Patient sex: M
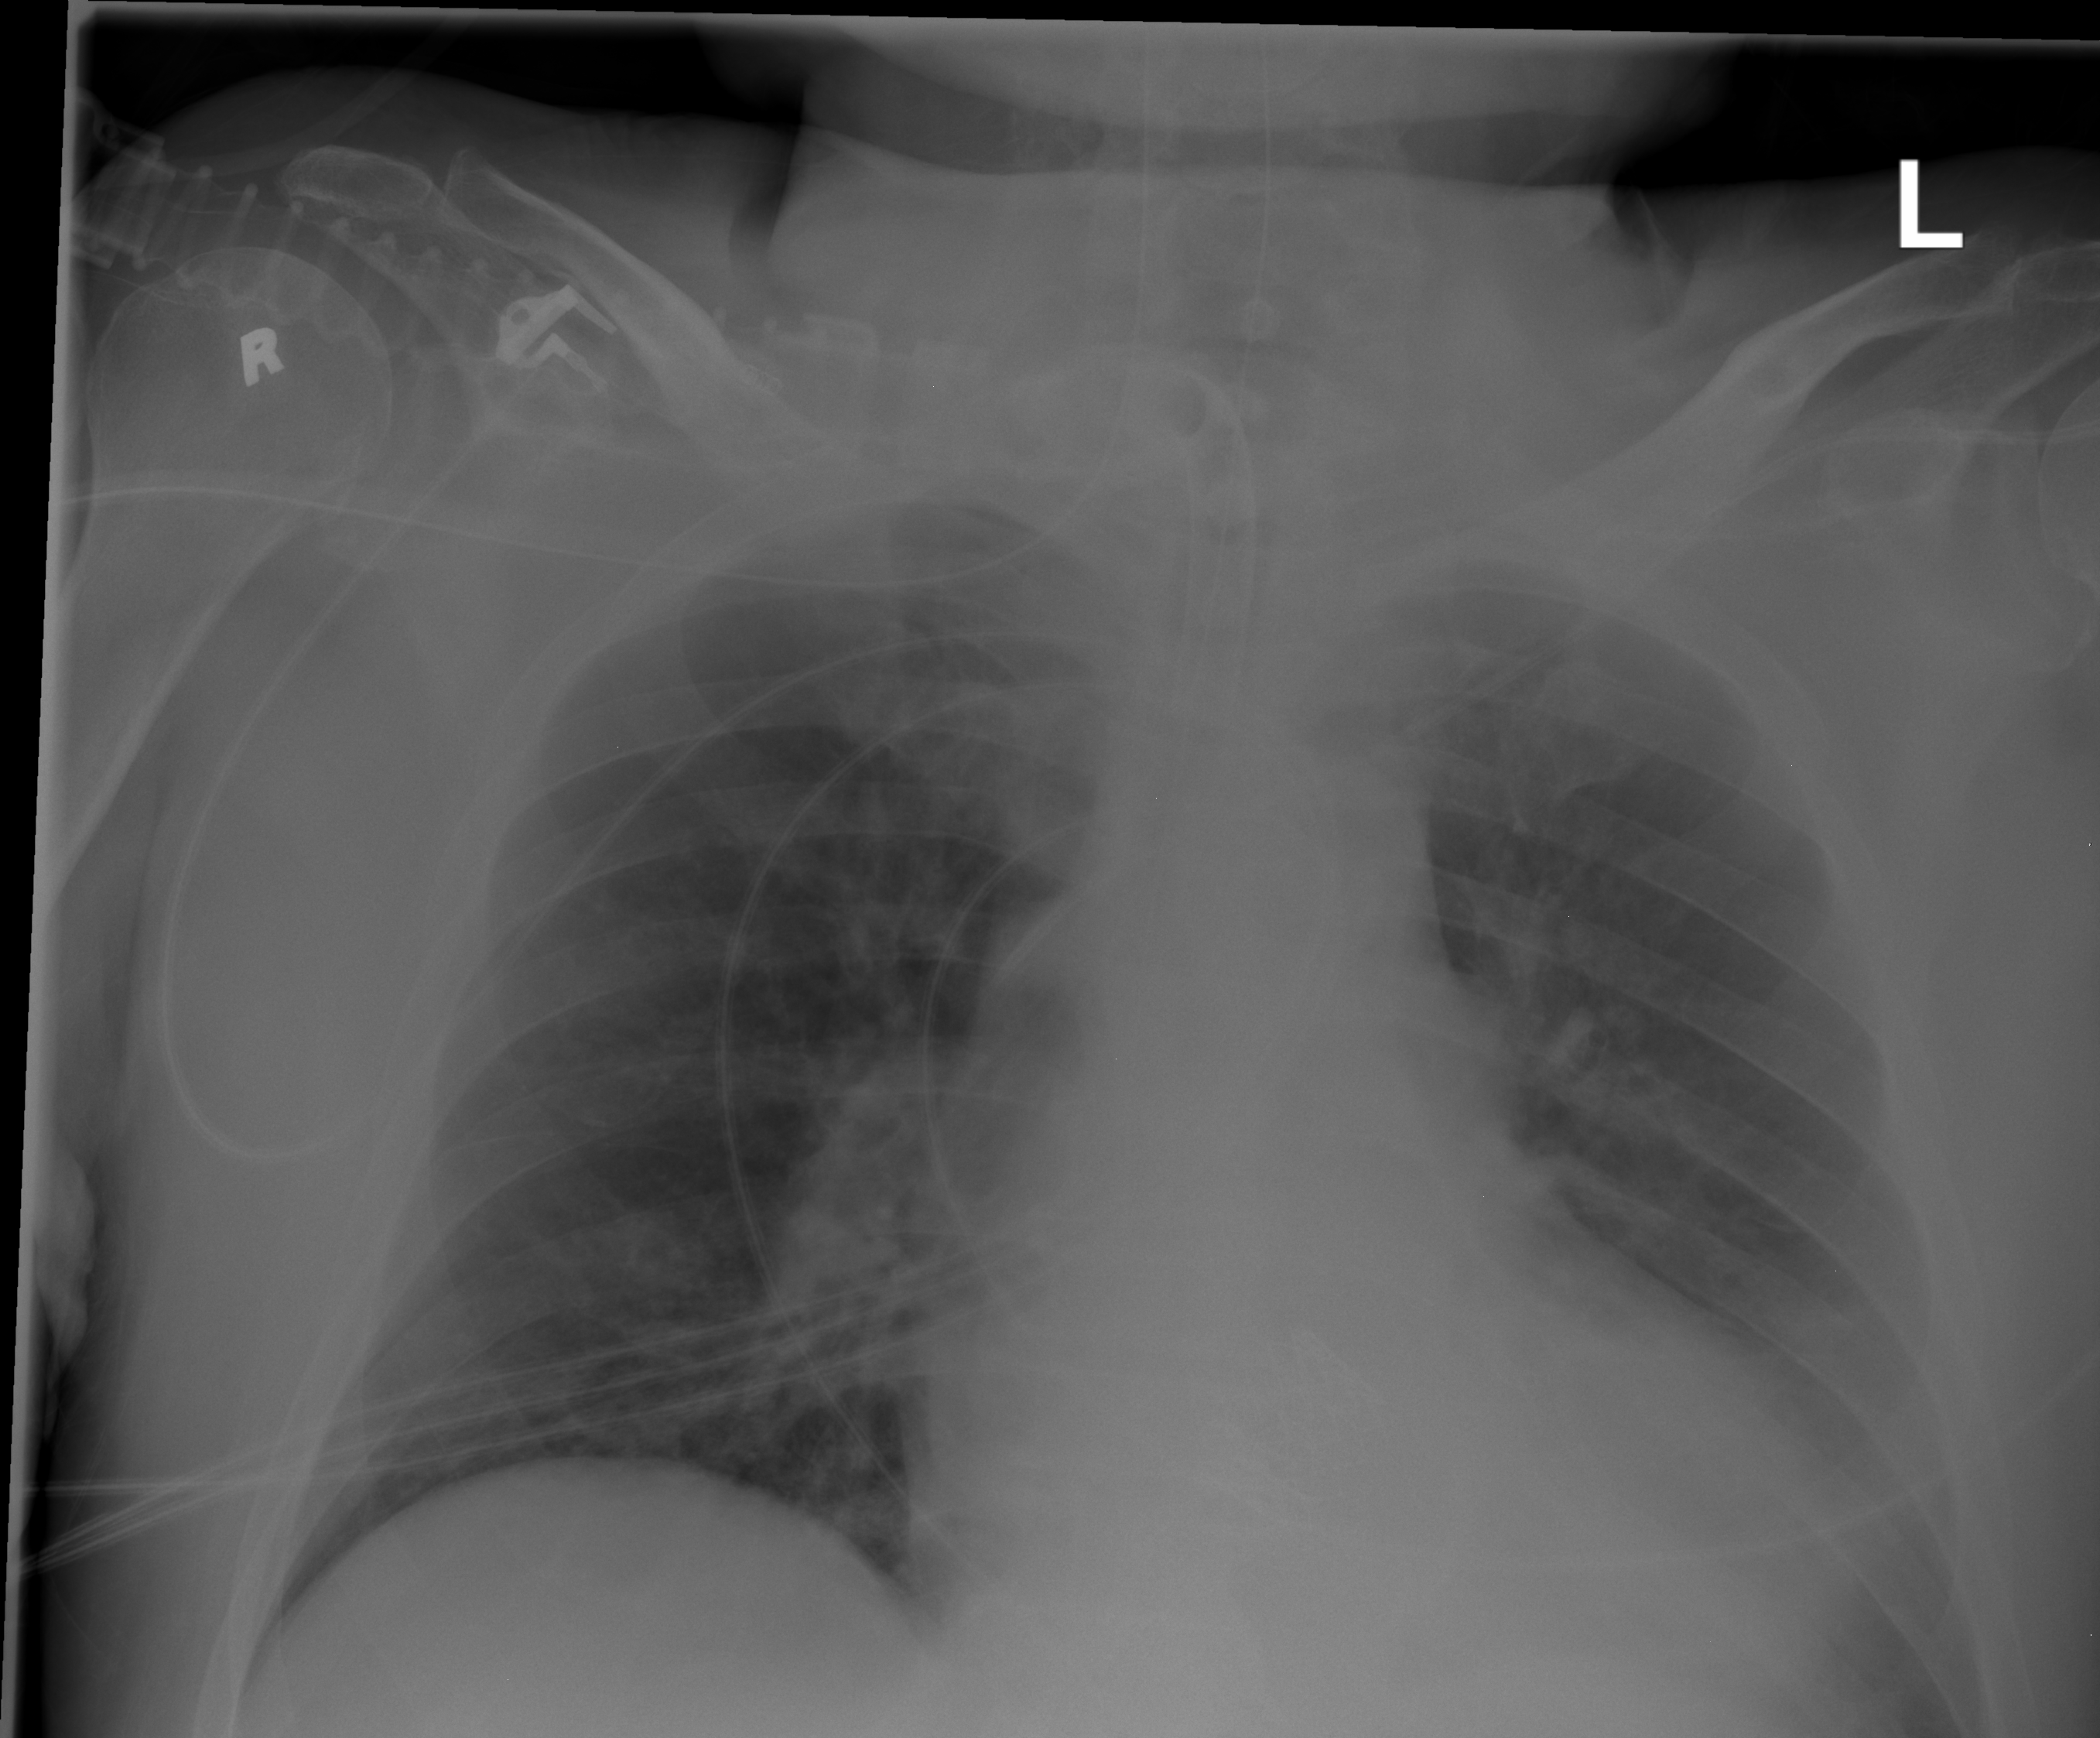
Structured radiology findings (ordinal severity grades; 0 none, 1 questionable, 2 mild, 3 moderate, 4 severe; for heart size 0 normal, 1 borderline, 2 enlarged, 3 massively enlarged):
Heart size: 2
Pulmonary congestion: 0
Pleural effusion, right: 0
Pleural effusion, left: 2
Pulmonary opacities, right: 0
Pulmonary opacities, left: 0
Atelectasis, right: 0
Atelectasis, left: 2